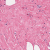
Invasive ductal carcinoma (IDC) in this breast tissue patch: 0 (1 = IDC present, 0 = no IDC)